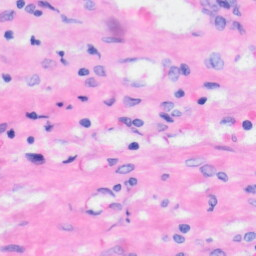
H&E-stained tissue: Liver